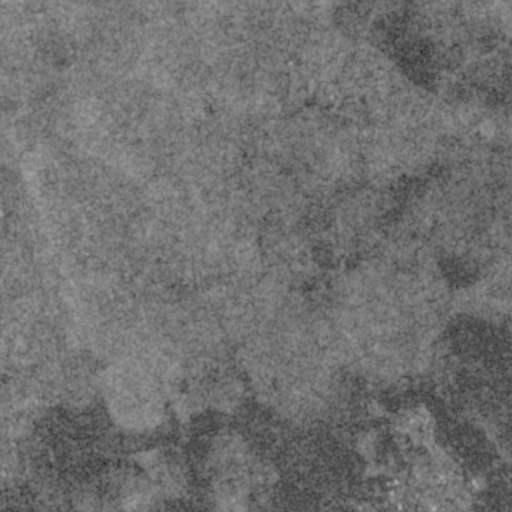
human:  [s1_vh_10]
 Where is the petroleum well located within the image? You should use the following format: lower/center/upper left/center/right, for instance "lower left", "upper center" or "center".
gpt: The petroleum well is located in the lower right of the image.
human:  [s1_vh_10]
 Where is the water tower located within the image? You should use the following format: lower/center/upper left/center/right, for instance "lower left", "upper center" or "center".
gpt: The water tower is located in the upper right of the image.
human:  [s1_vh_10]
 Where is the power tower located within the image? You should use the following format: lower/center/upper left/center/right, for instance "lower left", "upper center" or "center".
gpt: There is no power tower in the image.

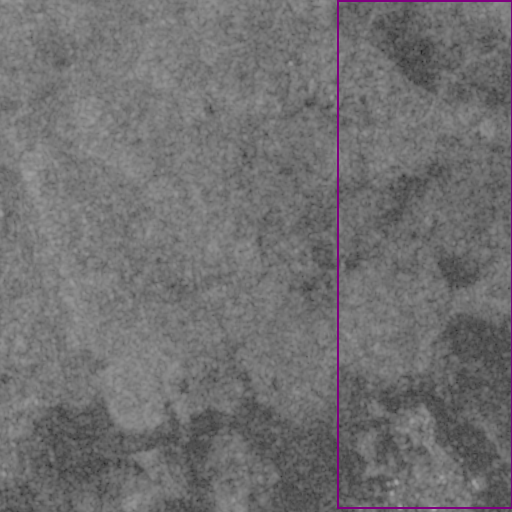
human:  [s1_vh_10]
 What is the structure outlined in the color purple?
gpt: The structure outlined in purple is a crop field.
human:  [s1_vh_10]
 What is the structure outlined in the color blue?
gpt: There is no blue outline.